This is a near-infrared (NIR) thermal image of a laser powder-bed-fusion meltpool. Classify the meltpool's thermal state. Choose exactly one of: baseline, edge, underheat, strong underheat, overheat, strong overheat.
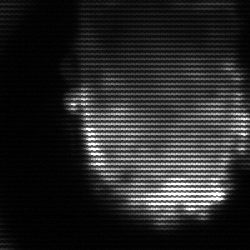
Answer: baseline